Question: How would I go about drawing a sequence logo with D3?
From Wikipedia
> a is a graphical representation of the sequence conservation of nucleotides (in a strand of DNA/RNA) or amino acids (in protein sequences). A sequence logo consists of a stack of letters at each position. The relative sizes of the letters indicates their frequency in the sequences. The total height of the letters depicts the information content of the position, in bits.
An example:

Typically, data comes in the form of a matrix such that the row names of the matrix is the amino acids/DNA sequence and the columns denote the position of the sequence.
So if I had a character space of 'A' 'B' 'C' and sequences of length 4 the matrix would look something like this
'''
1 2 3 4
A 0.1 0.8 0.2 0.1
B 0.3 0.2 0.3 0.05
C 0 0.1 0.4 0.4
'''
The values in the matrix would correspond to the relative height of the character
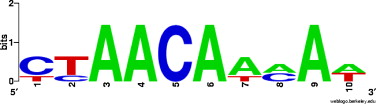
Answer: Here is the solution:
This is a fork of the <URL> implementation:
<URL>
I made some adjustments in the characters using the Inkspace.
The 'sequencelogo' font is embedded as glyphs in javascript.
'''
function sequencelogoFont(){
var font = svg.append("defs").append("font")
.attr("id","sequencelogo")
//...
font.append("glyph")
.attr("unicode","A")
.attr("vert-adv-y","50")
.attr("d","M500 767l-120 -409h240zM345 948h310l345 -1000h-253l-79 247h-338l-77 -247h-253l345 1000v0z")
//...
}
'''
It becomes more portable if you convert the svg font to ttf, woff and eot and put them as source in the css file.
(plus aminoacids logos)